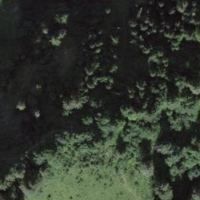
EUNIS habitat code: 44
Species observed at this site:
Lamium galeobdolon